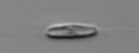
Label: Chrysochromulina